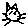
Label: cat